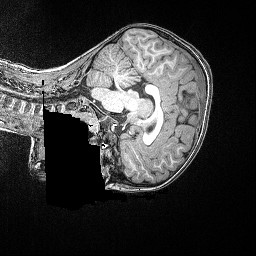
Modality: T1w
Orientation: sagittal
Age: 83
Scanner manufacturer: siemens
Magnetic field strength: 3 T
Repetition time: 2.5 s
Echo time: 0.00347 s